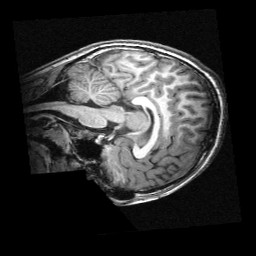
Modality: T1w
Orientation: sagittal
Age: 12
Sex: male
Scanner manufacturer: siemens
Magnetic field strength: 3 T
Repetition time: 2.3 s
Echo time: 0.00336 s